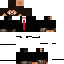
A male human skin with dark skin, wearing brown long hair dressed in a red suit and black pants, featuring a closed mouth.